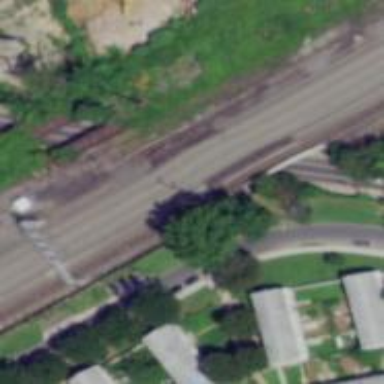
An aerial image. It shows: Railway track with contact lines for electrification.